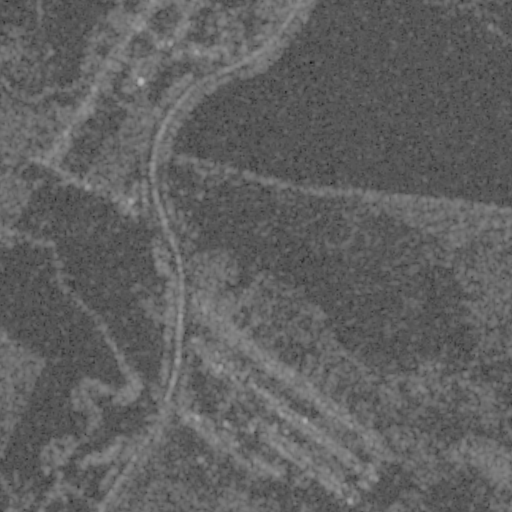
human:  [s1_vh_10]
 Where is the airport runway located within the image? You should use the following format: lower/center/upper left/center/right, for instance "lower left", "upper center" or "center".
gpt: The airport runway is located in the lower left of the image.
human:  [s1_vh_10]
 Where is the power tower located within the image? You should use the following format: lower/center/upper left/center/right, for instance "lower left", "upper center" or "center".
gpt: The power tower is located in the lower right of the image.
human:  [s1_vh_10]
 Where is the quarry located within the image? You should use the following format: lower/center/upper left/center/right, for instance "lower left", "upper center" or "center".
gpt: The quarry is located in the upper center of the image.
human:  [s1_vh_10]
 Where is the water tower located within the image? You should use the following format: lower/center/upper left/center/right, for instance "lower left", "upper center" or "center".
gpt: The water tower is located in the lower center of the image.
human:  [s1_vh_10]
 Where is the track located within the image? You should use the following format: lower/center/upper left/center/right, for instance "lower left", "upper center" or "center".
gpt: There is no track in the image.

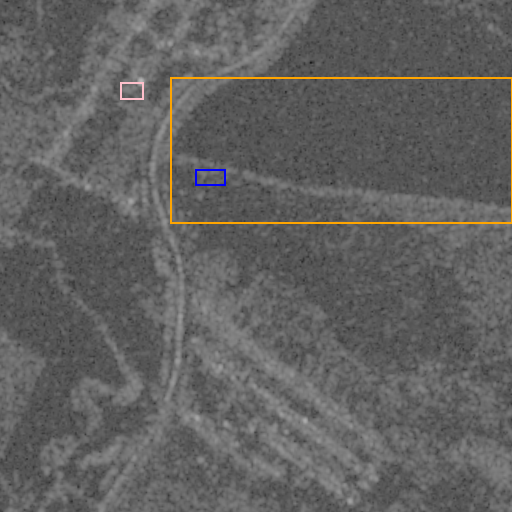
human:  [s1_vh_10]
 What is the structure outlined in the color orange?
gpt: The structure outlined in orange is a crop field.
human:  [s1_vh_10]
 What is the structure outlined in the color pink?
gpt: The structure outlined in pink is a park.
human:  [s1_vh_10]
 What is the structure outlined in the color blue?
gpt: The structure outlined in blue is a quarry.
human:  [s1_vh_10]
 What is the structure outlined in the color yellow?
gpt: There is no yellow outline.